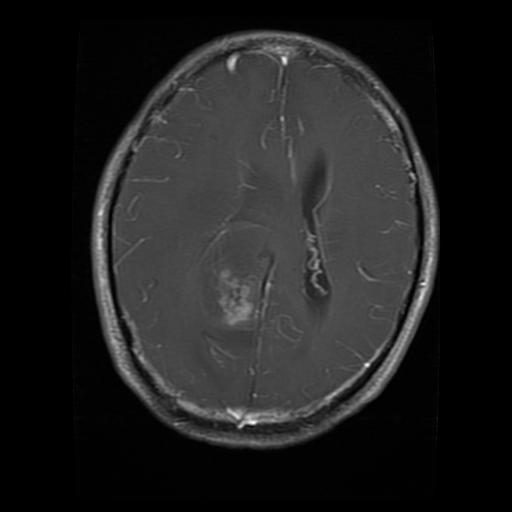
Label: glioma